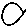
Label: circle